Question: I am quite new to Ext JS 4 and I have created a Panel with a fixed column. There seems to be some kind of bug(as read on some forum) and if I make a column fixed, a (xtype: tbspacer) is automatically inserted at its top, ruining the table's alignment(if it is just a matter of bad configuration, please let me know). What I would like to do is to remove that spacer.
In order to do this, I have to select it, but it doesn't have a "static" id, meaning that if I make any modifications to the view, the spacer gets another id, so I need a method to select it without making use of the id. I have tried doing something like this:
'''
list.query('.tbspacer')[0].setHeight(0);
'''
where 'list' is the panel. But it doesn't seem to work. The 'list.query()' method returns an empty array. I get the same issue when trying to select a .
Am I missing something, or is it just another bug?
This is how I create the locked column(nothing special):
'''
{
header: headerName,
dataIndex: i,
locked: true
}
'''
Here is also a screenshot:

That spacer shouldn't have existed in the first place, it was(maybe still is?) in that version of the framework. See my other question <URL>. I will mark the only answer here as accepted because it seemed to provide a fix to the problem mentioned in this question.
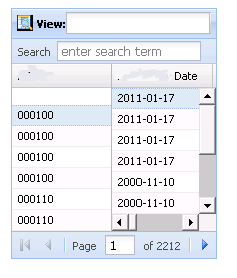
Answer: First, you're doing a wrong query. It should be just 'tbspacer', without the dot. Second, instead of 'setHeight(0)', why not just 'destroy' it?
'''
list.query('tbspacer')[0].destroy();
'''